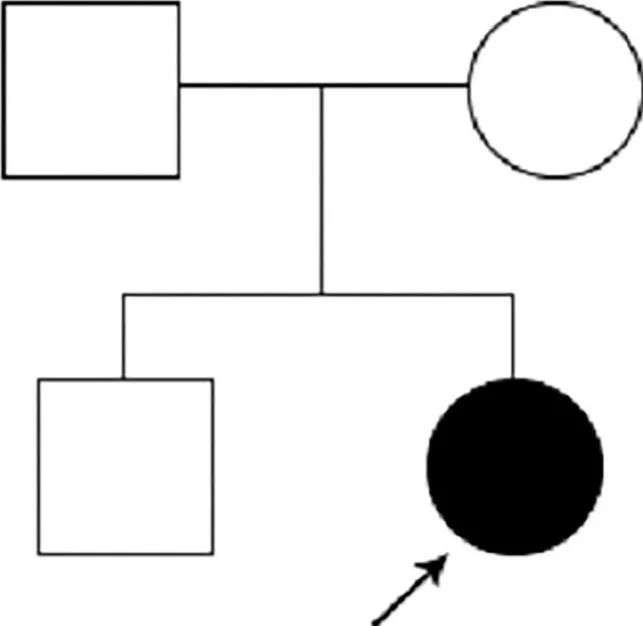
Pedigree of the family.
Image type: pathology (giemsa)